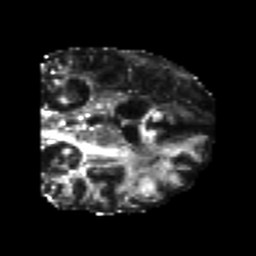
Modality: FA
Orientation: coronal
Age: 34
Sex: male
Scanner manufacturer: siemens
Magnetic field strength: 3 T
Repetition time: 7.3 s
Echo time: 0.087 s